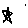
Label: star